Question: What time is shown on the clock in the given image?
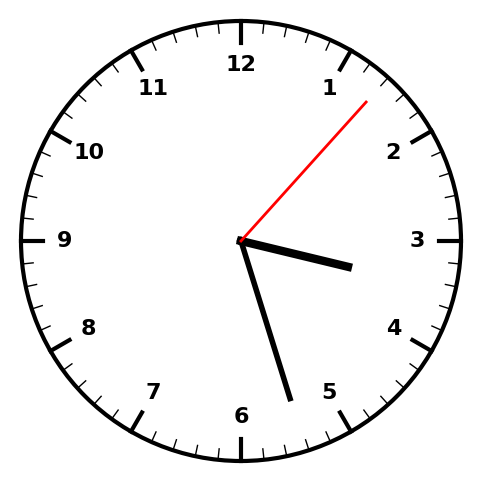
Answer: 03:27:07